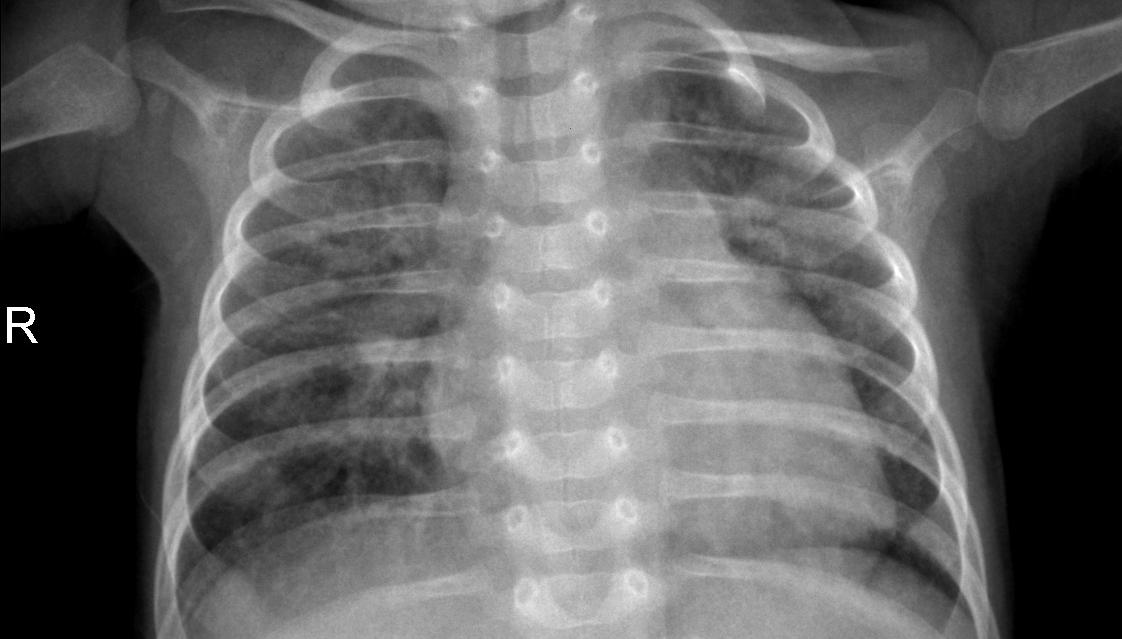
Diagnosis: PNEUMONIA